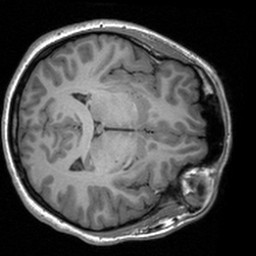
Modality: T1w
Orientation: axial
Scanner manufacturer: siemens
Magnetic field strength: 3 T
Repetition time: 1.9 s
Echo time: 0.00226 s